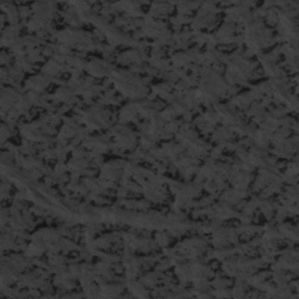
Label: frost